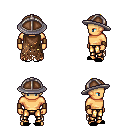
a pixel art fantasy rpg character, male body template, human, tanned skin, brown tattered cape, gold greaves, blonde short mohawk hairstyle, chain helm, leather bracers, black slippers, four views (front, back, left, right), 2x2 character sprite sheet, small pixel art, hard edges, no anti-aliasing